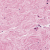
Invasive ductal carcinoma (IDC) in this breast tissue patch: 0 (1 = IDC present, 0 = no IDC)